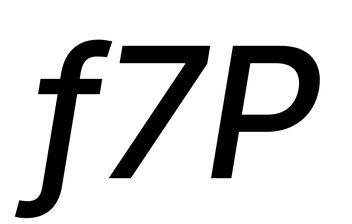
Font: Inter-Italic_Medium_Italic